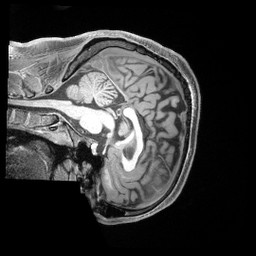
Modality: T1w
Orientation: sagittal
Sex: male
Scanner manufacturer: siemens
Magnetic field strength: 3 T
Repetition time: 2.4 s
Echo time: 0.00222 s